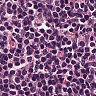
Metastatic tissue present: no